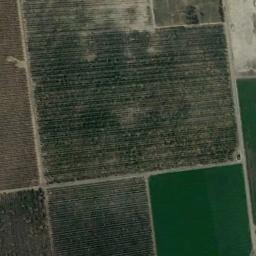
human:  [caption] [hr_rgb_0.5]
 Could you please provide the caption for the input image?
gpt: Several neatly arranged green and brown mixed rectangular farmlands of different sizes .

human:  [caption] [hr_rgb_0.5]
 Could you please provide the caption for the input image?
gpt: Several rectangular farmlands of different sizes are neatly arranged on the ground .

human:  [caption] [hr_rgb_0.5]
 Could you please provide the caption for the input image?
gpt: Several dirt roads are in rectangular farmlands .

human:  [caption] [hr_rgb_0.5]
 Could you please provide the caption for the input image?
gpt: There are some deep green and light green rectangular farmland .

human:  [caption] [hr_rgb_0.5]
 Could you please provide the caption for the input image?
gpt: There are several brown rectangular farmlands and green ones .